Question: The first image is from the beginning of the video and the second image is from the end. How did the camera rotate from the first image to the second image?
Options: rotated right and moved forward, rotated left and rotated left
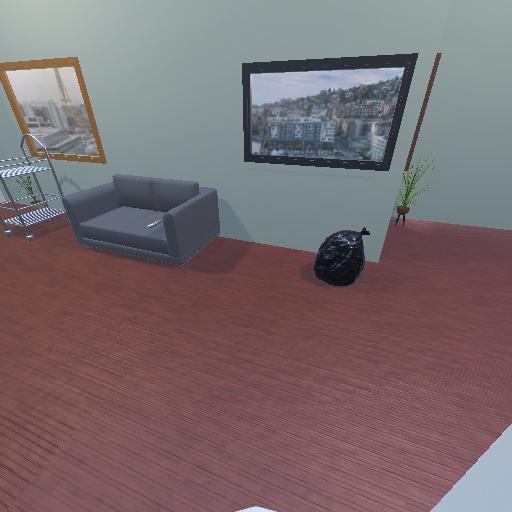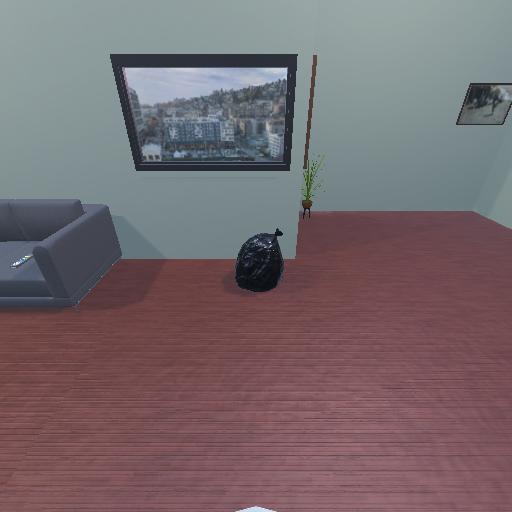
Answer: rotated right and moved forward